Field crop: maize
Growth stage: 2
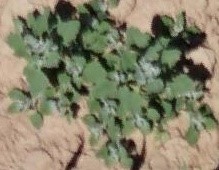
Species: chenopodium